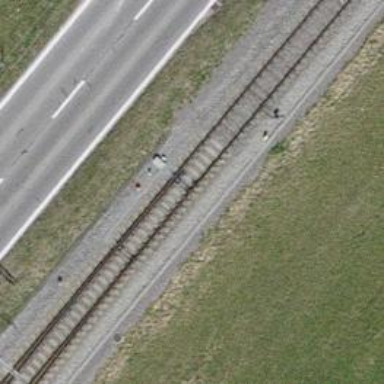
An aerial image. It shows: Railway switch.